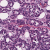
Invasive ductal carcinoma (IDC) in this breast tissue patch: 1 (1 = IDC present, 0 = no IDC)